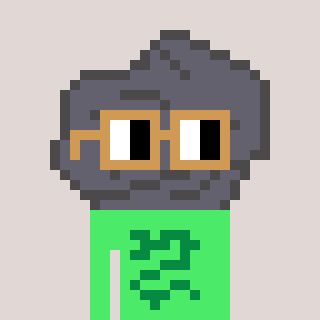
a pixel art character with square brown glasses, a rock-shaped head and a teal-colored body on a warm background